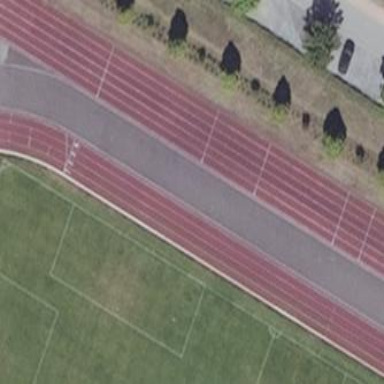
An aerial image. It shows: Tartan track on leisure land.